Question: Im working on a project that will read a excel document and return a dataset.
The error only happens when trying to execute this code.
I dont understand what is wrong with this code ive have tried using multiple excel files.

'''
public static DataSet ImportExcelXLS(string FileName, bool hasHeaders) {
string HDR = hasHeaders ? "Yes" : "No";
string strConn;
if (FileName.Substring(FileName.LastIndexOf('.')).ToLower() == ".xlsx")
strConn = "Provider=Microsoft.ACE.OLEDB.12.0;Data Source=" + FileName + ";Extended Properties="Excel 12.0;HDR=" + HDR + ";IMEX=0"";
else
strConn = "Provider=Microsoft.Jet.OLEDB.4.0;Data Source=" + FileName + ";Extended Properties="Excel 8.0;HDR=" + HDR + ";IMEX=0"";
DataSet output = new DataSet();
using (OleDbConnection conn = new OleDbConnection(strConn)) {
conn.Open();
DataTable schemaTable = conn.GetOleDbSchemaTable(
OleDbSchemaGuid.Tables, new object[] { null, null, null, "TABLE" });
foreach (DataRow schemaRow in schemaTable.Rows) {
string sheet = schemaRow["TABLE_NAME"].ToString();
if (!sheet.EndsWith("_")) {
try {
OleDbCommand cmd = new OleDbCommand("SELECT * FROM [" + sheet + "]", conn);
cmd.CommandType = CommandType.Text;
DataTable outputTable = new DataTable(sheet);
output.Tables.Add(outputTable);
new OleDbDataAdapter(cmd).Fill(outputTable);
} catch (Exception ex) {
throw new Exception(ex.Message + string.Format("Sheet:{0}.File:F{1}", sheet, FileName), ex);
}
}
}
}
return output;
}
'''
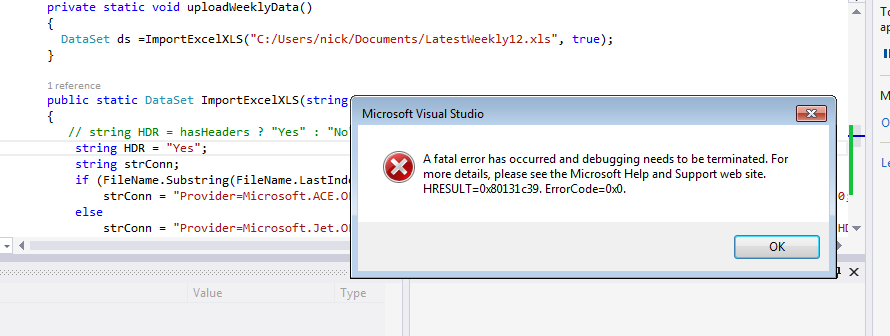
Answer: Looking for that specific error yielded info that it means
CORDBG_E_MISMATCHED_CORWKS_AND_DACWKS_DLLS
Further research on another SO thread with same error code reveals that this means that there is a fatal mismatch between the CLR version and the debugger version. That is as bad as it sounds.
Supposedly someone solved before by reverting to .net 3.5 usage...It does not seem to be your code specifically. More a problem with dll versions.
references:
- <URL>